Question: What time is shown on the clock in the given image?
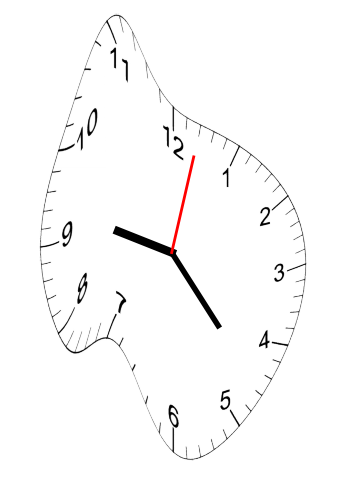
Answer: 09:23:02